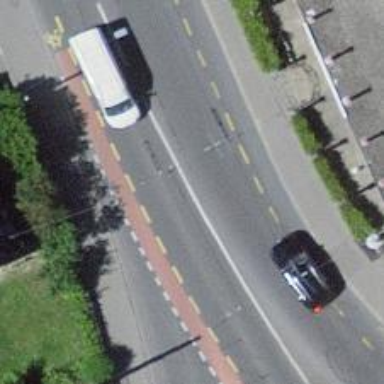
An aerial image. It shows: Asphalt secondary road with designated cycle lane. Trolley wires are present along the road.